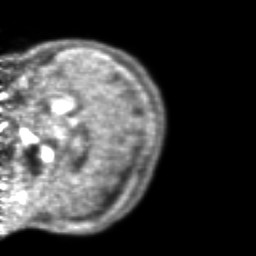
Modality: PET
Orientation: sagittal
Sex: female
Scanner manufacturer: ge